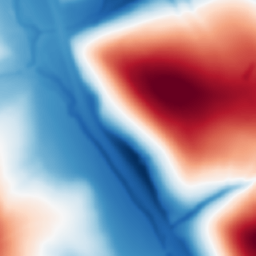
Category: multiscale
Decomposition family: dog
Decomposition parameters: sigma_low: 2
sigma_high: 100
Upsampling method: area
Upsampling parameters: scale: 2
Upsampling scale: 2